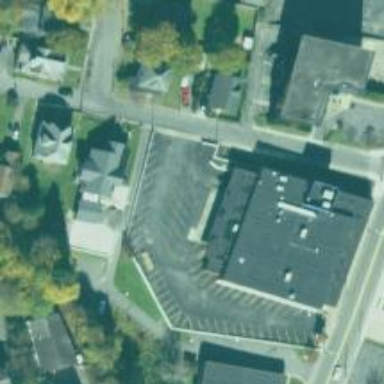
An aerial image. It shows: Building that serves as post office.